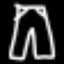
Label: pants